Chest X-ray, PA view. Patient: 35 years old, sex F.
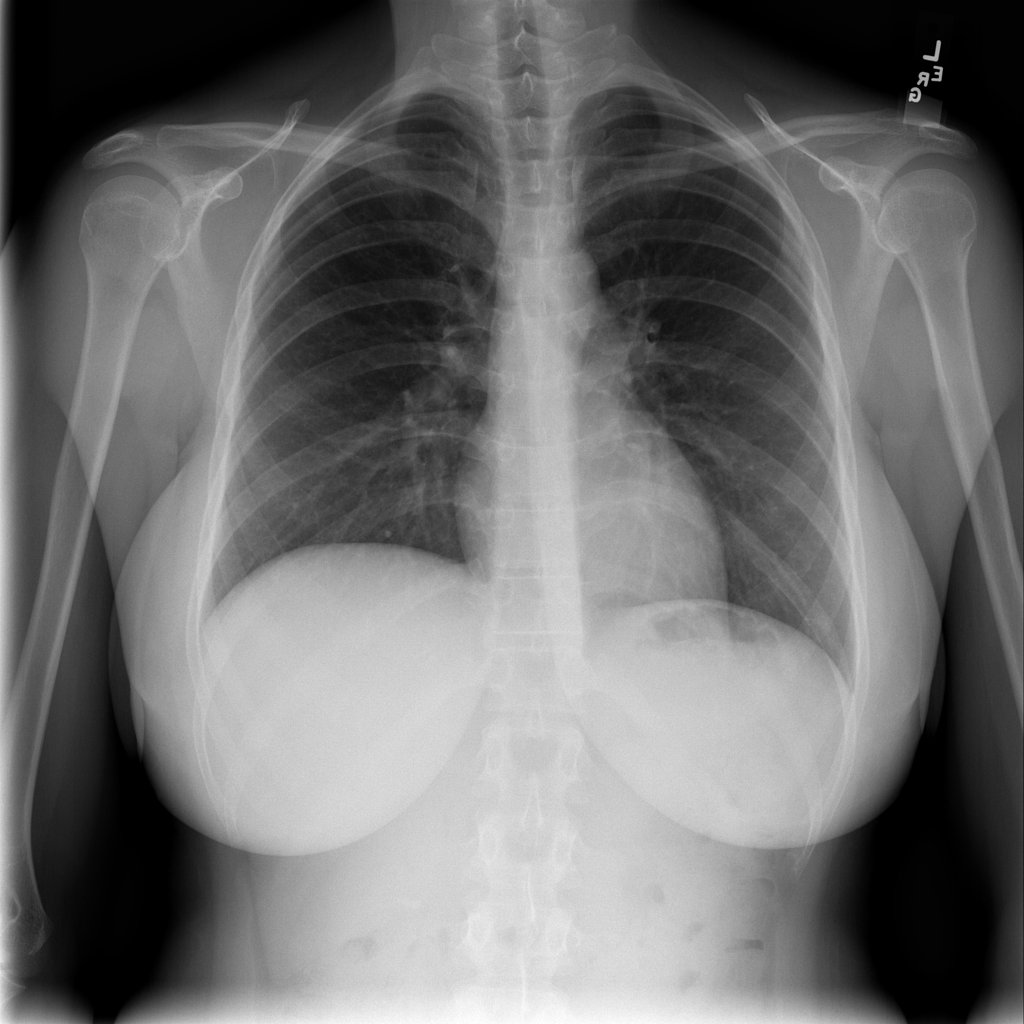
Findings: No Finding